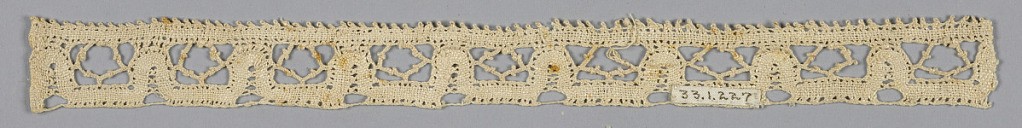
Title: Border
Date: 18th century
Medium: linen Technique: bobbin lace, continuous tape with bars added
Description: Tape like band forming quadrangular fields.